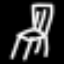
Label: chair